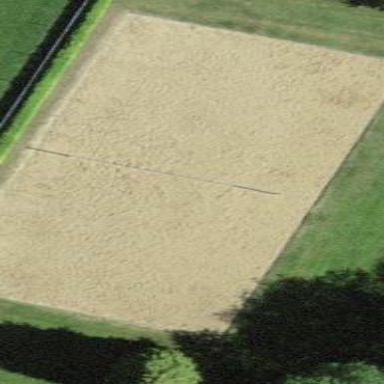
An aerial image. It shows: Sandy pitch designated for beach volleyball.